Question: I have a frameless window with a titlebar set up much like in the <URL>.
Because I'd like my app to be completely themeable, I decided to implement the minimize/maximize/close buttons as SVG and manipulate their color/opacity through JavaScript.
## Example
As an example, I have the following close button 'close.svg':
'''
<svg class="close-icon" xmlns="http://www.w3.org/2000/svg" width="30" height="26">
<g>
<title>Close</title>
<path class="close-icon-bg" fill="#c8c8c8" d="M0 0h30v26h-30z"/>
<path class="close-icon-fg" d="M11.766 8l-1.766 1.766 3.221 3.221-3.221 3.247 1.766 1.766 3.221-3.247 3.247 3.247 1.766-1.766-3.247-3.247 3.247-3.221-1.766-1.766-3.247 3.221-3.221-3.221z"/>
</g>
</svg>
'''
I then have the following in my titlebar div:
'''
<object id="close-btn" data="img/close.svg" type="image/svg+xml"></object>
'''
Then in JavaScript I have the following:
'''
function refreshTheme(theme) {
var but2 = {
"default": {
"bg": {"color": "#000000", "opacity": "0.0"},
"fg": {"color": "#000000", "opacity": "0.2"}
},
"hover": {
"bg": {"color": "#ac4142", "opacity": "1.0"},
"fg": {"color": "#e0e0e0", "opacity": "1.0"}
},
"click": {
"bg": {"color": "#000000", "opacity": "1.0"},
"fg": {"color": "#e0e0e0", "opacity": "1.0"}
}
};
createButton("close", but2, dummy);
}
function createButton(name, theme, func) {
var svgobj = document.getElementById(name + "-btn"), svg = svgobj.contentDocument;
styleIcon(svg, name, theme.default);
svgobj.onmouseover = function() {
styleIcon(svg, name, theme.hover);
};
svgobj.onmouseout = function() {
styleIcon(svg, name, theme.default);
};
svgobj.onmousedown = function() {
styleIcon(svg, name, theme.click);
};
svgobj.onclick = function() {
func();
};
}
function styleIcon(icon, name, theme) {
var bg = icon.getElementsByClassName(name + "-icon-bg")[0];
bg.setAttribute("fill", theme.bg.color);
bg.setAttribute("fill-opacity", theme.bg.opacity);
var fg = icon.getElementsByClassName(name + "-icon-fg")[0];
fg.setAttribute("fill", theme.fg.color);
fg.setAttribute("fill-opacity", theme.fg.opacity);
}
'''
Essentially what happens is, I have a hard-coded JSON object 'but2' encapsulating the button states, which I pass to 'createButton()', which is responsible for setting up the various mouse events. I can confirm that the 'onmouseover' and 'onmouseout' events work well:

The top screenshot shows 'onmouseout', the bottom 'onmouseover'.
## The Problem
What work are the 'onmousedown' and 'onclick' events! They appear to be set up correctly in the debug window and no errors are present in the console, but they never get fired.
I was under the impression that '<object>' tags accept all standard HTML events, so this should work. Is there something I'm missing? Some node-webkit caveat maybe? Something to do with SVG's?
How can I get the 'onmousedown' and 'onclick' events to fire properly?
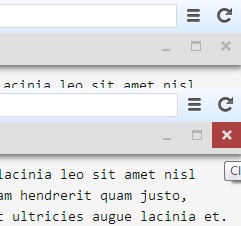
Answer: It turns out this is an actual problem with SVG's in browsers. The solution, as noted <URL> rectangle spanning the whole image.
In my case, the solution was:
'''
var svg_click = svg.getElementsByClassName(name + "-icon-click")[0];
svg_click.onmousedown = function() {
styleIcon(svg, name, theme.click);
};
// etc...
'''
I'm not terribly pleased with it, considering it should also work from the '<object>' tag, but hey...it's still a solution.